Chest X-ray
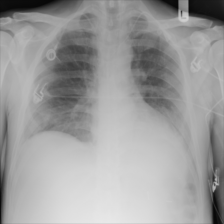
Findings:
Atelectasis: negative
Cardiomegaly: negative
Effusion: negative
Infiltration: positive
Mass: negative
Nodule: negative
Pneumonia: negative
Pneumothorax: negative
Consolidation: negative
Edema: negative
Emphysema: negative
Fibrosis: negative
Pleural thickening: negative
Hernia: negative